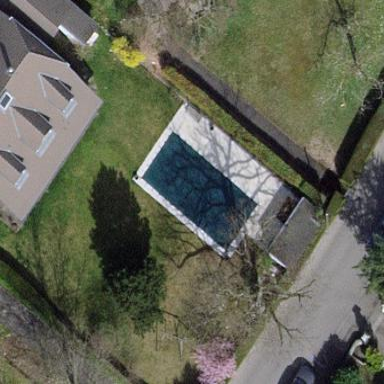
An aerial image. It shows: Outdoor swimming pool on leisure land.